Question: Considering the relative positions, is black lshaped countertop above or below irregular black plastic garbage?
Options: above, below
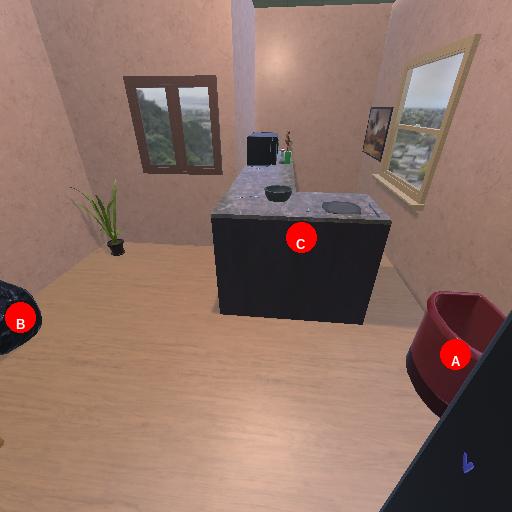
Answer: above